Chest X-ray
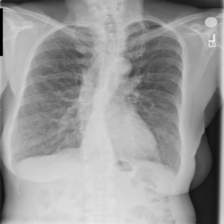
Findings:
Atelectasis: negative
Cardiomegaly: negative
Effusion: negative
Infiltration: negative
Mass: negative
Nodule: negative
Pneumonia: negative
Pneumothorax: negative
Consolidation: negative
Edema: negative
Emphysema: negative
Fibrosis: negative
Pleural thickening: negative
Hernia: negative